Question: I have been trying to represent the following data in a Flex Bubblechart.See the chart code below as well.
'''
<fx:Script>
<![CDATA[
import mx.collections.ArrayCollection;
[Bindable]
var BBCData:ArrayCollection= new ArrayCollection([
{Industry: "In1", Range:"0-10 Days", lcount:10},
{Industry: "In1", Range:"10-20 Days", lcount:20},
{Industry: "In1", Range:"20-30 Days", lcount:30},
{Industry: "In1", Range:"30-40 Days", lcount:40},
{Industry: "In1", Range:"40-50 Days", lcount:50},
{Industry: "In2", Range:"0-10 Days", lcount:10},
{Industry: "In2", Range:"10-20 Days", lcount:20},
{Industry: "In2", Range:"20-30 Days", lcount:30},
{Industry: "In2", Range:"30-40 Days", lcount:40},
{Industry: "In2", Range:"40-50 Days", lcount:50}
]);
]]>
</fx:Script>
<mx:BubbleChart id="PriorityLowBubbleChart" width="400" height="250"
minRadius="1"
maxRadius="50" dataProvider="{BBCData}"
showDataTips="true">
<mx:verticalAxis>
<mx:CategoryAxis categoryField="Range" dataProvider="{BBCData}"/>
</mx:verticalAxis>
<mx:horizontalAxis>
<mx:CategoryAxis categoryField="Industry" dataProvider="{BBCData}"/>
</mx:horizontalAxis>
<mx:series>
<mx:BubbleSeries dataProvider="{BBCData}" radiusField="lcount">
</mx:BubbleSeries>
</mx:series>
</mx:BubbleChart>
'''
And the Bubble chart I get is not what I expect. I am looking at the Bubblechart to show bubbles with radius as "count" and the X and Y are denoted by Industry and Range respectively.
So for example, the chart should show a circle of radious 10 at the intersection of Industry In1 and Range 0-10 Days.
In reality, I get the following graph

So for every data point it creates a new X item ("in1" repeated 5 times, "in2" repeated 5 times), in actual, it should be just one.Same is the case with y-marks.
It appears the chart is not able to group same field values on both the axes and hence this problem
is there a different data structure needs to be employed, or are there chart settings that solve this?
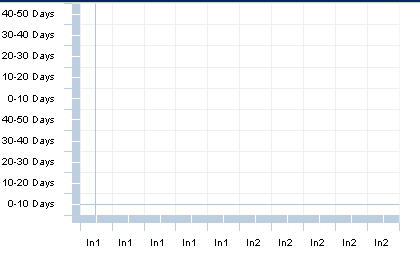
Answer: I am able to show bubble in bubble chart, Please find below code, which may give you some idea. I have commented few lines you can uncomment it and view the result, for you actual result you have to work little more on it and understand GroupingCollection concept. for refrel link <URL> : -
'''
<?xml version="1.0" encoding="utf-8"?>
<s:Application xmlns:fx="http://ns.adobe.com/mxml/2009"
xmlns:s="library://ns.adobe.com/flex/spark"
xmlns:mx="library://ns.adobe.com/flex/mx" minWidth="955" minHeight="600">
<fx:Declarations>
<!-- Place non-visual elements (e.g., services, value objects) here -->
</fx:Declarations>
<fx:Script>
<![CDATA[
import mx.charts.series.BubbleSeries;
import mx.collections.ArrayCollection;
[Bindable]
public var BBCData:ArrayCollection = new ArrayCollection([
{id:1, Industry: "In1", Range:"0-10 Days", lcount:10},
{id:2, Industry: "In1", Range:"10-20 Days", lcount:20},
{id:3, Industry: "In1", Range:"20-30 Days", lcount:30},
{id:4, Industry: "In1", Range:"30-40 Days", lcount:40},
{id:5, Industry: "In1", Range:"40-50 Days", lcount:50},
{id:6, Industry: "In2", Range:"0-10 Days", lcount:10},
{id:7, Industry: "In2", Range:"10-20 Days", lcount:20},
{id:8, Industry: "In2", Range:"20-30 Days", lcount:30},
{id:9, Industry: "In2", Range:"30-40 Days", lcount:40},
{id:10, Industry: "In2", Range:"40-50 Days", lcount:50}
]);
protected function verticalLabelFunction(value:Object, pre:Object, axis:Object, item:Object):Object
{
return item.Range;
}
protected function horizontalLabelFunction(value:Object, pre:Object, axis:Object, item:Object):Object
{
return item.Industry;
}
private function clickHandler():void
{
horizontalAxisID.labelFunction = horizontalLabelFunction;
horizontalAxisID.displayName = "Industry";
verticalAxisID.labelFunction = verticalLabelFunction
verticalAxisID.displayName = "Range";
var columnSeries:Array = new Array();
var series:BubbleSeries = new BubbleSeries();
series.radiusField = "lcount";
//Solution 1 - OutPut as per your dataProvider
horizontalAxisID.categoryField = series.xField = "id";
verticalAxisID.categoryField = series.yField = "id";
//Solution 2 - OutPut as per your dataProvider
//verticalAxisID.categoryField = series.yField = "Range";
//horizontalAxisID.categoryField = series.xField = "Industry";
columnSeries.push(series);
PriorityLowBubbleChart.series = columnSeries;
series.percentWidth = 100;
series.percentHeight = 100;
PriorityLowBubbleChart.dataProvider = BBCData;
}
]]>
</fx:Script>
<s:layout>
<s:VerticalLayout/>
</s:layout>
<mx:BubbleChart id="PriorityLowBubbleChart" width="400" height="250"
minRadius="1" maxRadius="50" dataProvider="{BBCData}" showDataTips="true"
creationComplete="clickHandler()" >
<mx:horizontalAxis>
<mx:CategoryAxis id="horizontalAxisID" categoryField="id" />
</mx:horizontalAxis>
<mx:verticalAxis>
<mx:CategoryAxis id="verticalAxisID" categoryField="id" />
</mx:verticalAxis>
</mx:BubbleChart>
</s:Application>
'''
Or another way to achive what you are looking is as below: -
'''
<?xml version="1.0" encoding="utf-8"?>
<s:Application xmlns:fx="http://ns.adobe.com/mxml/2009"
xmlns:s="library://ns.adobe.com/flex/spark"
xmlns:mx="library://ns.adobe.com/flex/mx" minWidth="955" minHeight="600">
<fx:Declarations>
<!-- Place non-visual elements (e.g., services, value objects) here -->
</fx:Declarations>
<fx:Script>
<![CDATA[
import mx.charts.series.BubbleSeries;
import mx.collections.ArrayCollection;
import mx.utils.ObjectUtil;
[Bindable]
private var BBCData:ArrayCollection = new ArrayCollection([
{id:1, Industry: "In1", Range:"0-10 Days", lcount:10},
{id:2, Industry: "In1", Range:"10-20 Days", lcount:20},
{id:3, Industry: "In1", Range:"20-30 Days", lcount:30},
{id:4, Industry: "In1", Range:"30-40 Days", lcount:40},
{id:5, Industry: "In1", Range:"40-50 Days", lcount:50},
{id:6, Industry: "In2", Range:"0-10 Days", lcount:10},
{id:7, Industry: "In2", Range:"10-20 Days", lcount:20},
{id:8, Industry: "In2", Range:"20-30 Days", lcount:30},
{id:9, Industry: "In2", Range:"30-40 Days", lcount:40},
{id:10, Industry: "In2", Range:"40-50 Days", lcount:50}
]);
protected function verticalLabelFunction(value:Object, pre:Object, axis:Object, item:Object):Object
{
return item.Range;
}
protected function horizontalLabelFunction(value:Object, pre:Object, axis:Object, item:Object):Object
{
return item.Industry;
}
[Bindable]
public var range:Array = [
{Range:"0-10 Days"},
{Range:"10-20 Days"},
{Range:"20-30 Days"},
{Range:"30-40 Days"},
{Range:"40-10 Days"}
];
[Bindable]
public var industry:Array = [
{Industry: "In1"},
{Industry: "In2"}
];
]]>
</fx:Script>
<s:layout>
<s:VerticalLayout/>
</s:layout>
<s:Panel title="Line Chart">
<s:layout>
<s:VerticalLayout/>
</s:layout>
<mx:BubbleChart id="myChart"
dataProvider="{BBCData}"
showDataTips="true"
maxRadius="50" minRadius="1">
<mx:horizontalAxis>
<mx:CategoryAxis
dataProvider="{industry}"
categoryField="Industry"
displayName="Industry"
labelFunction="horizontalLabelFunction"/>
</mx:horizontalAxis>
<mx:verticalAxis>
<mx:CategoryAxis
dataProvider="{range}"
categoryField="Range"
displayName="Range"
labelFunction="verticalLabelFunction"/>
</mx:verticalAxis>
<mx:series>
<mx:BubbleSeries xField="Industry" yField="Range"
displayName="Industry" radiusField="lcount"/>
</mx:series>
</mx:BubbleChart>
</s:Panel>
</s:Application>
'''
Hope this may help you....